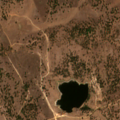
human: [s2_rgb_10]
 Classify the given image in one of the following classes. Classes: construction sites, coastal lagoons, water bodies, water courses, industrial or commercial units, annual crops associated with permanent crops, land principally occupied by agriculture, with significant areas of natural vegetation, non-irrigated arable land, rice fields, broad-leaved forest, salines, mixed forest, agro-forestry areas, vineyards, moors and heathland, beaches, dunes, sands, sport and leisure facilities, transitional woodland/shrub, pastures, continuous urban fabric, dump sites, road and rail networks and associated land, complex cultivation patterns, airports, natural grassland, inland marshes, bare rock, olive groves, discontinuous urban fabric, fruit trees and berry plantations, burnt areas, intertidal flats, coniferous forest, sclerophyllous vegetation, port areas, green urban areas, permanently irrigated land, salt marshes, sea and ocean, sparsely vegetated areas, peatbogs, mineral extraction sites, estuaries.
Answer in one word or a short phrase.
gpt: non-irrigated arable land, agro-forestry areas, transitional woodland/shrub